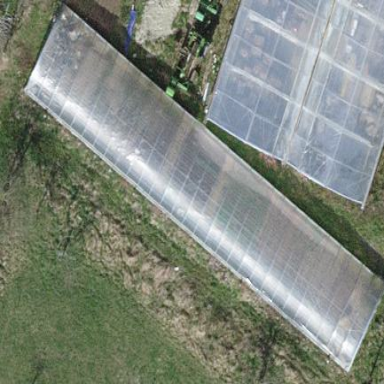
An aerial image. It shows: Greenhouse.